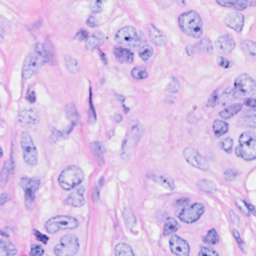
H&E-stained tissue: Breast